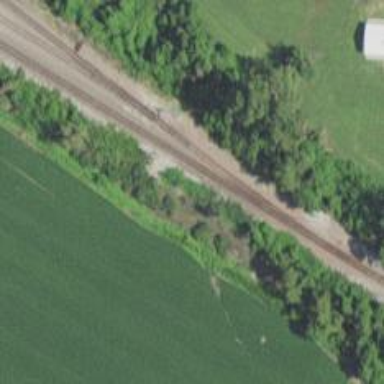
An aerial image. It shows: Railway siding for service.